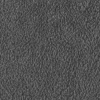
Atmospheric dust classification: not_dusty